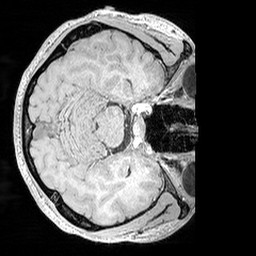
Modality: MP2RAGE
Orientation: axial
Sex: male
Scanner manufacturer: siemens
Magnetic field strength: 3 T
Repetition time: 5 s
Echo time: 0.00292 s